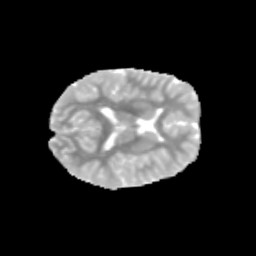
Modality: MD
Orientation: axial
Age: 9
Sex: female
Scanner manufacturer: siemens
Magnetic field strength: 3 T
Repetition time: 3.8 s
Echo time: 0.07 s